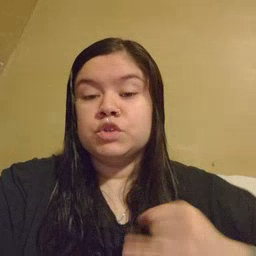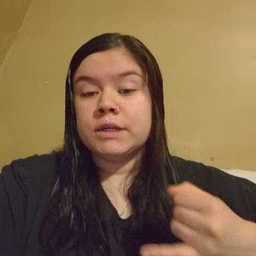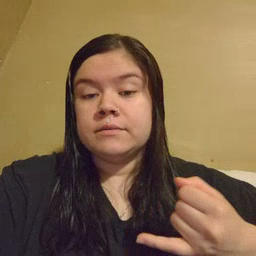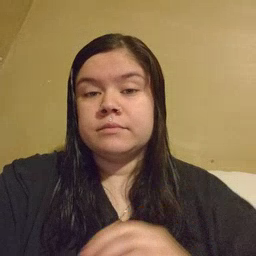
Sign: jeans